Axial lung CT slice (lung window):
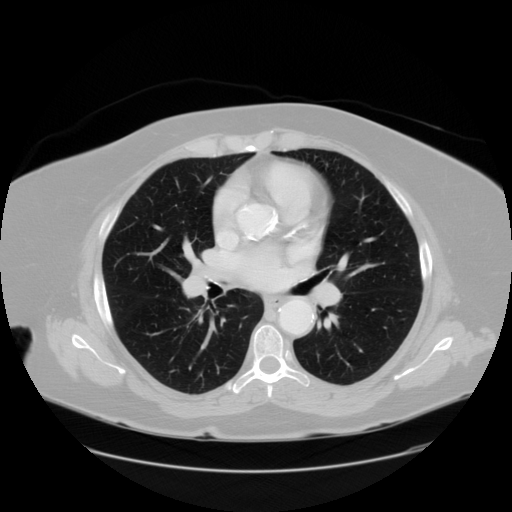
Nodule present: no